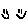
Label: smiley face